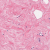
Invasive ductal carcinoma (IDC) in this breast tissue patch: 0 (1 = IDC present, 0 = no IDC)